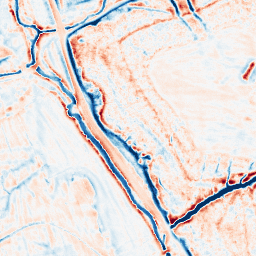
Category: edge_preserving
Decomposition family: bilateral
Decomposition parameters: d: 15
sigma_color: 100
sigma_space: 25
Upsampling method: sinc_blackman
Upsampling parameters: scale: 2
kernel_size: 16
Upsampling scale: 2